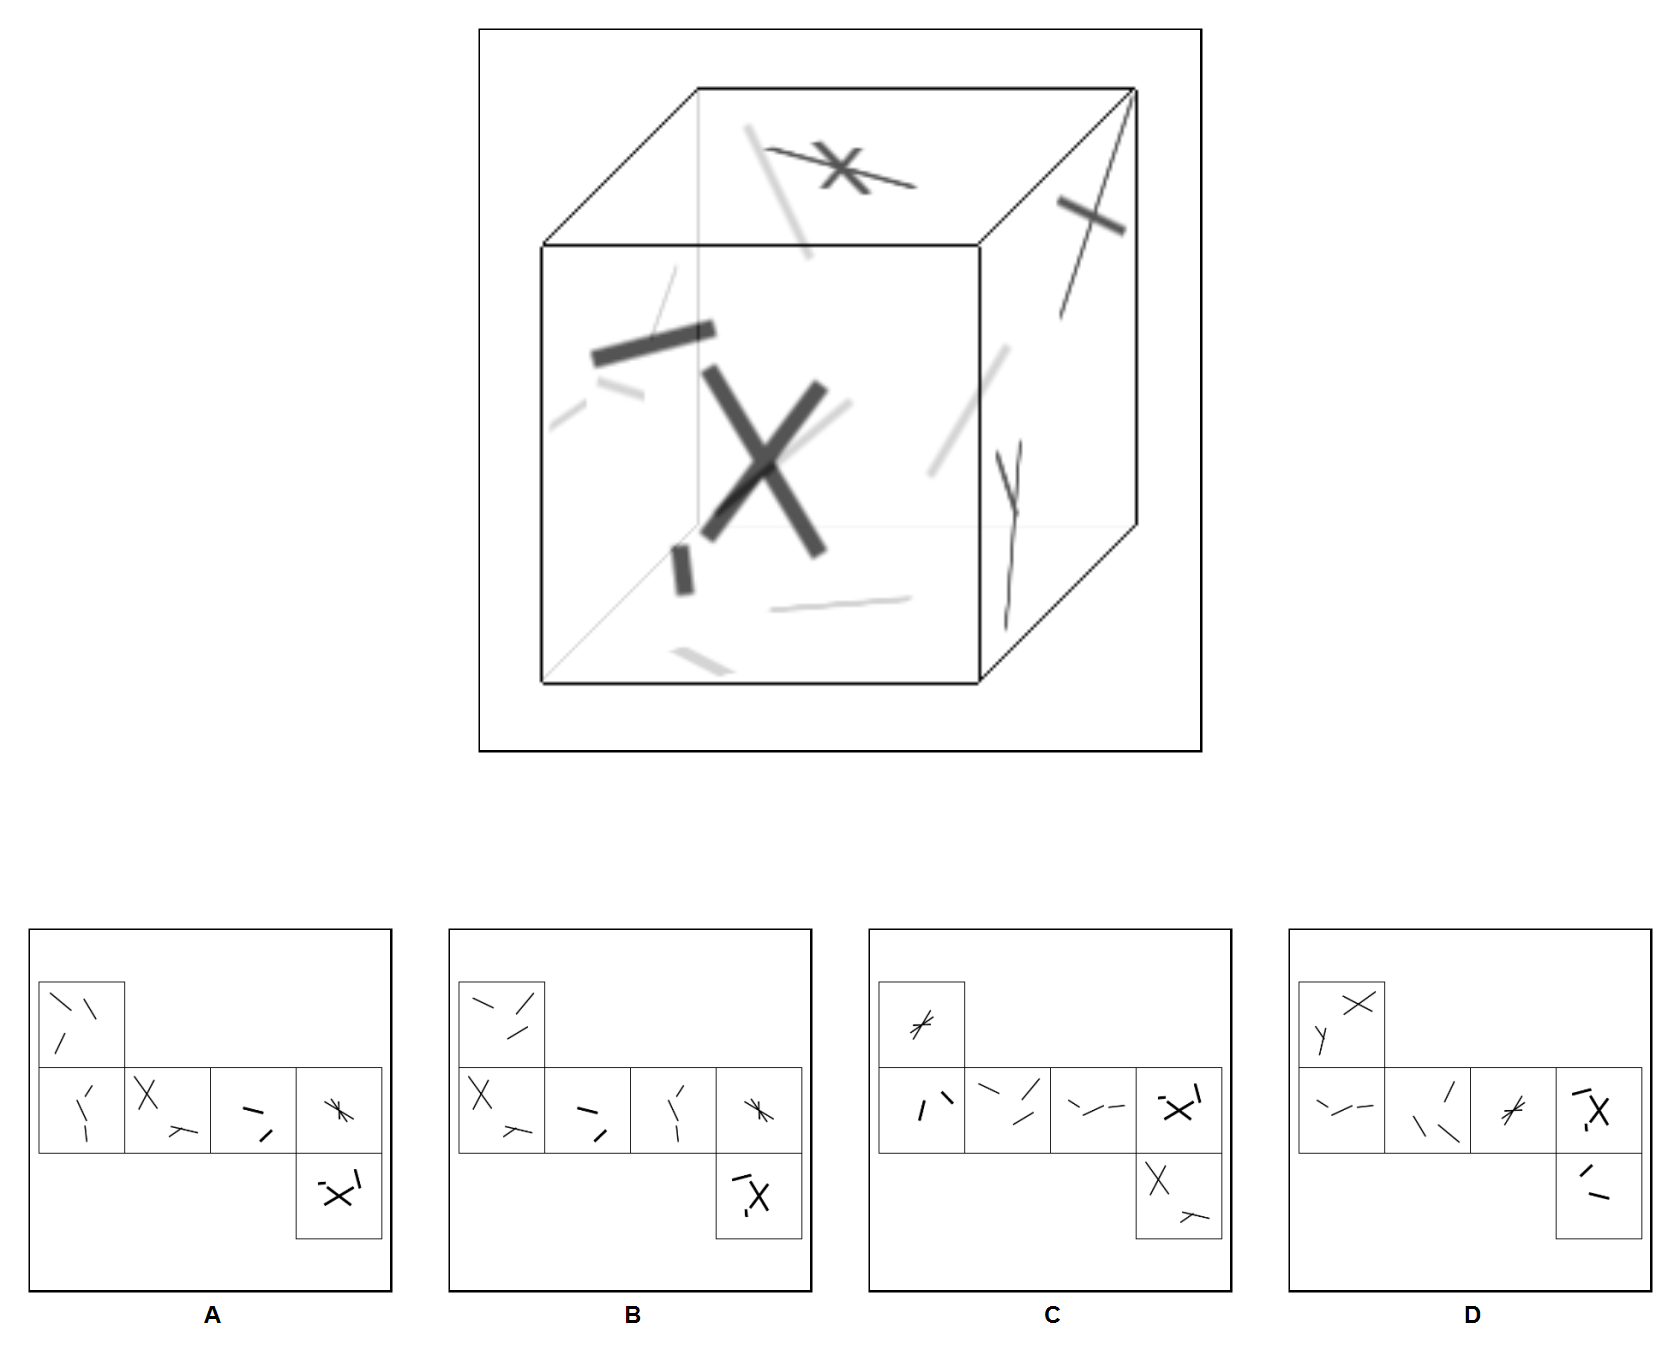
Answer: B